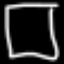
Label: square